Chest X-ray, AP view. Patient: 42 years old, sex F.
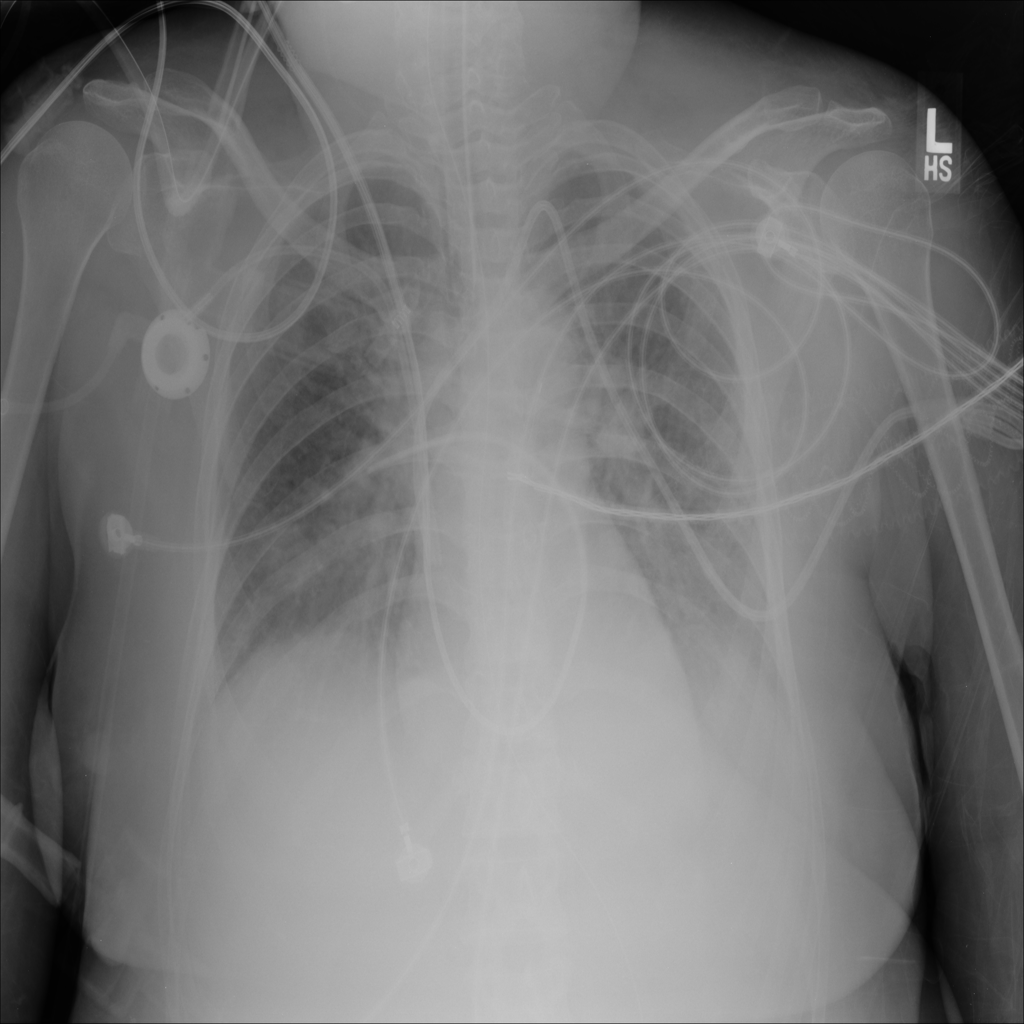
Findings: Effusion